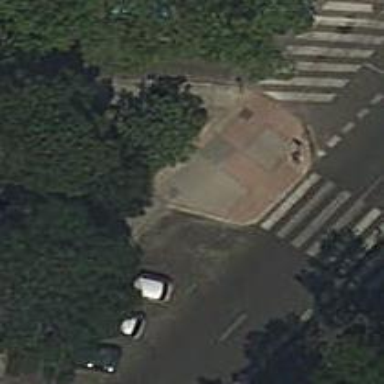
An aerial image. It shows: Zebra crossing on footway.